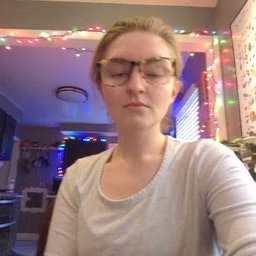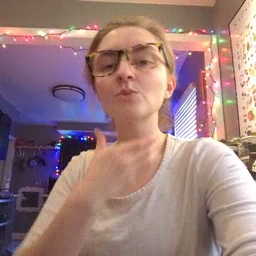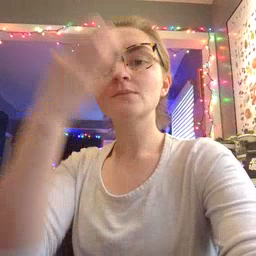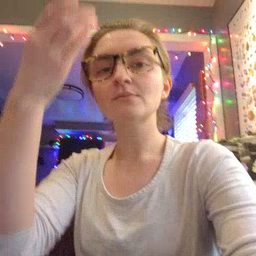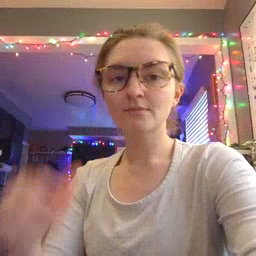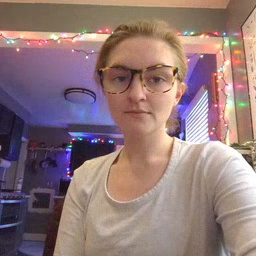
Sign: giraffe